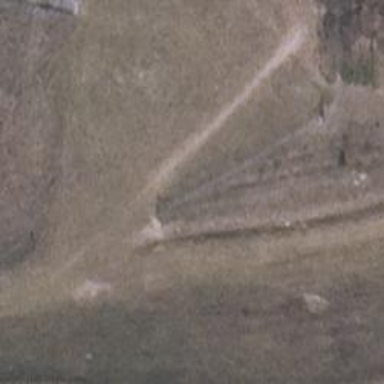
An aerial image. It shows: Path covered with grass.